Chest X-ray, PA view. Patient: 57 years old, sex M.
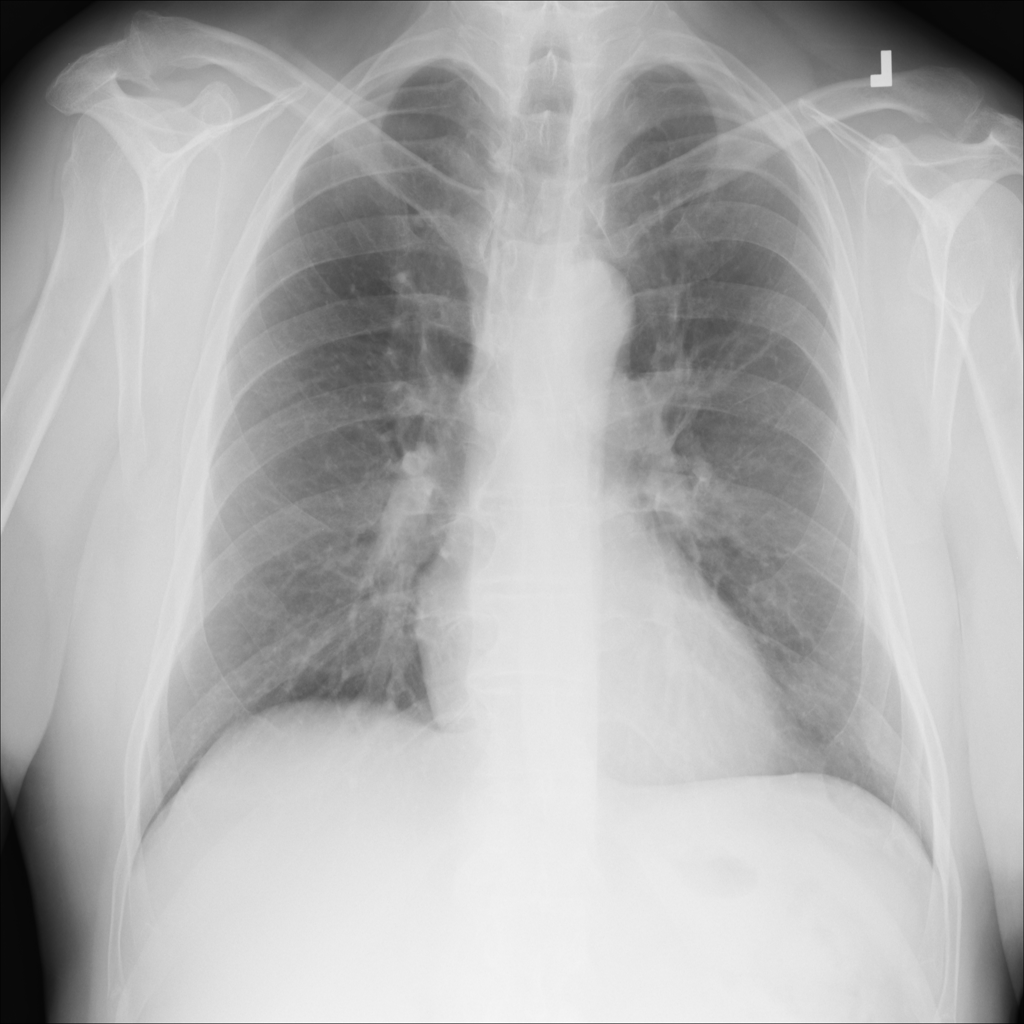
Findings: No Finding